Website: apple
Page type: customer-info-address
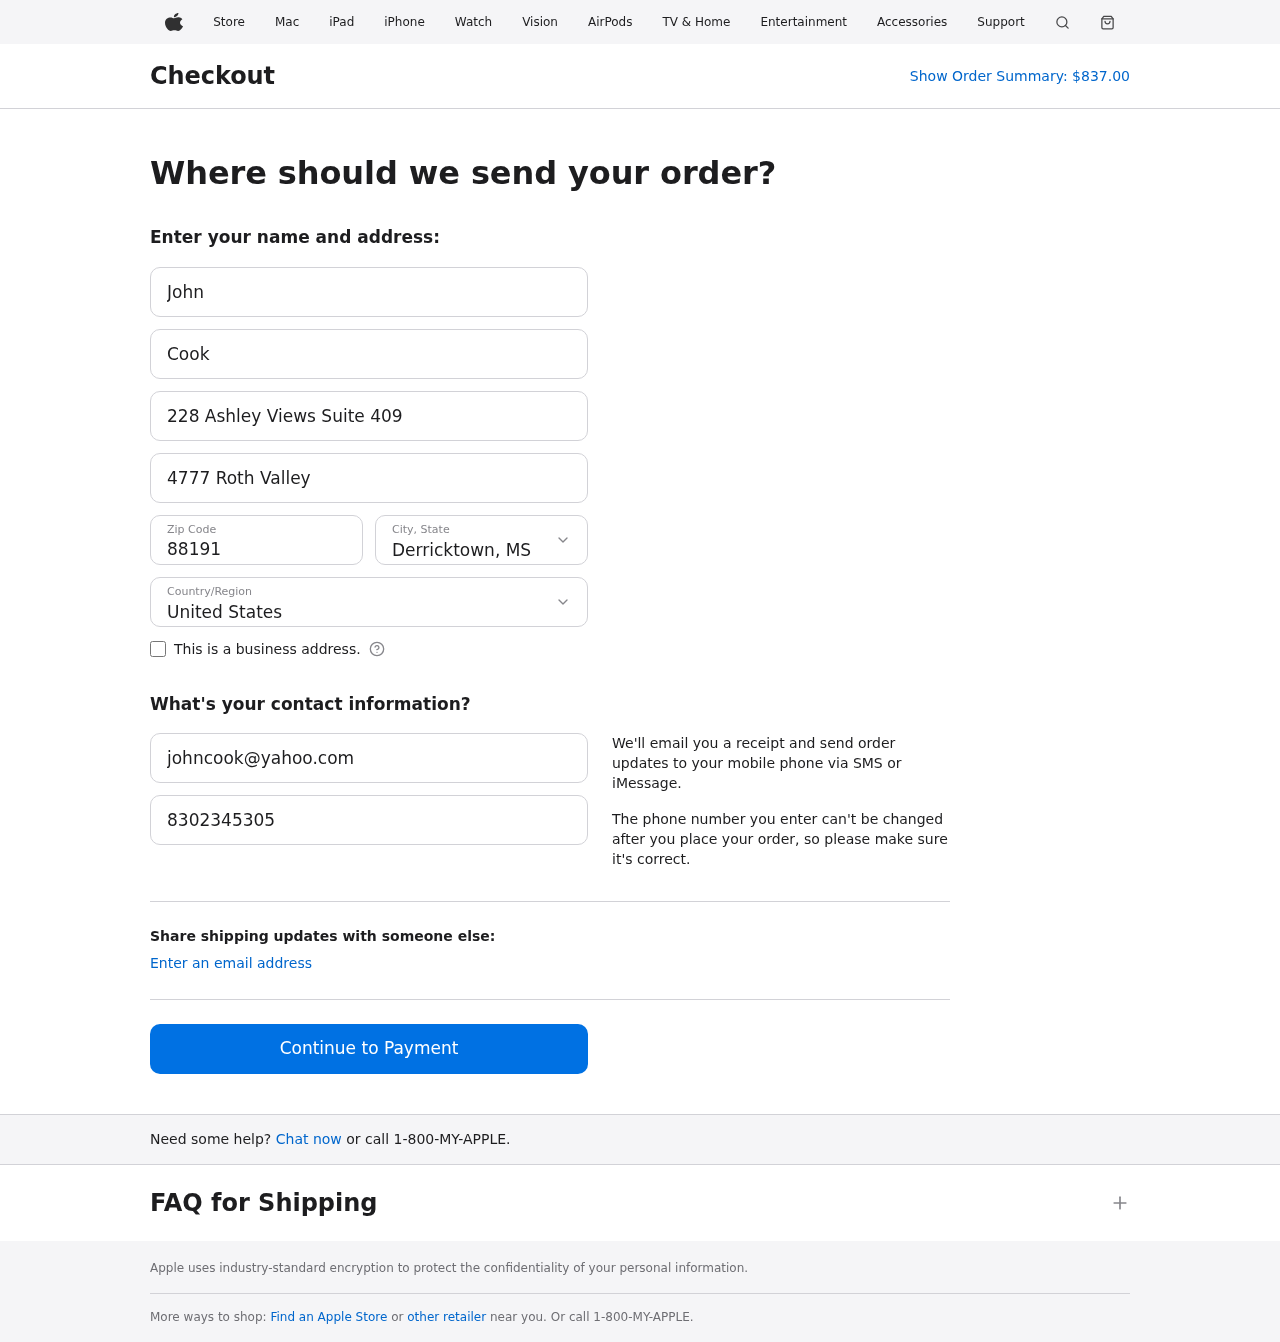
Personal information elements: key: PII_CITY_STATE
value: Derricktown, MS
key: PII_COUNTRY
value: United States
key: PII_EMAIL
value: johncook@yahoo.com
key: PII_FIRSTNAME
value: John
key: PII_LASTNAME
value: Cook
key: PII_PHONE
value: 8302345305
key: PII_POSTCODE
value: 88191
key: PII_STREET
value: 228 Ashley Views Suite 409
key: PII_STREET2
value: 4777 Roth Valley
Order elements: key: ORDER_TOTAL
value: $837.00